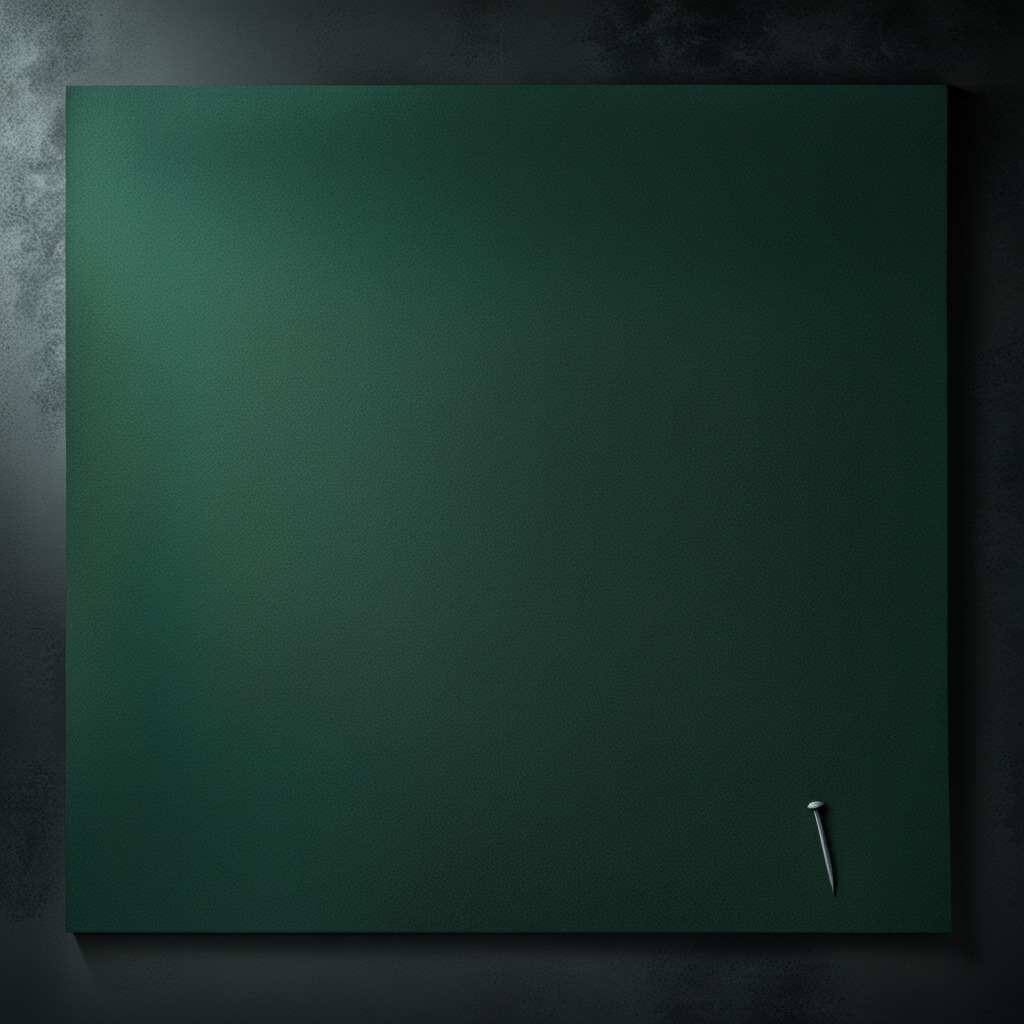
A nail lying on the granite tabletop